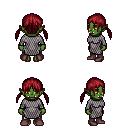
a pixel art fantasy rpg character, female body template, orc, green skin, chain mail, metal pants, brunette twin-tailed hairstyle, maroon shoes, four views (front, back, left, right), 2x2 character sprite sheet, small pixel art, hard edges, no anti-aliasing